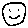
Label: smiley face